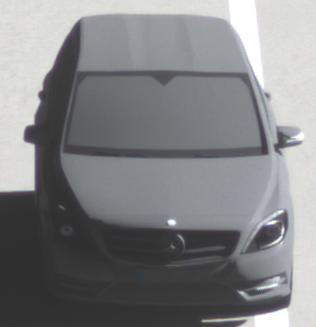
Make: Mercedes-Benz
Model: B 180 BlueEFFICIENCY
Detailed model: B-Class (246)
Model produced from: 2011/11
Model produced until: 2012/10
Doors: 5
Color: gray
Road condition: dry road
Daytime: morning or afternoon
Contrast: high contrast